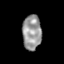
Tissue: skin
Cell type: Epithelial cells
Senescence score: 0.8764
Nuclear area (px): 642
Mean DAPI intensity: 153.277